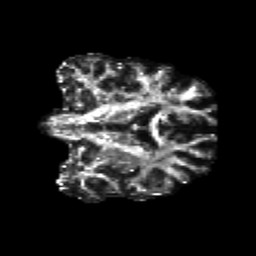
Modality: FA
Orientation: coronal
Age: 50
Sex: male
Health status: healthy
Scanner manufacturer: siemens
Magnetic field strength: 3 T
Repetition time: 10.8 s
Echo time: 0.082 s